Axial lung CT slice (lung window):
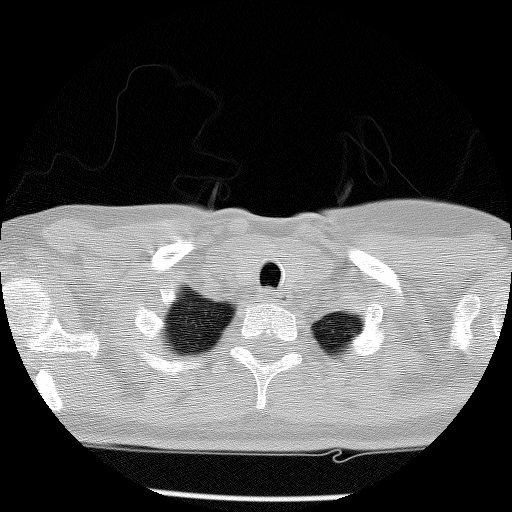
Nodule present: no